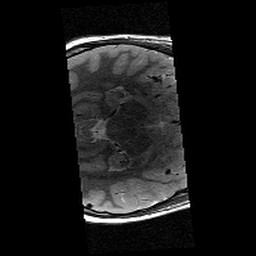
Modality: T2w
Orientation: axial
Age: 12
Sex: male
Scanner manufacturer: siemens
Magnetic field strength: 3 T
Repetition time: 9.23 s
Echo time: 0.067 s